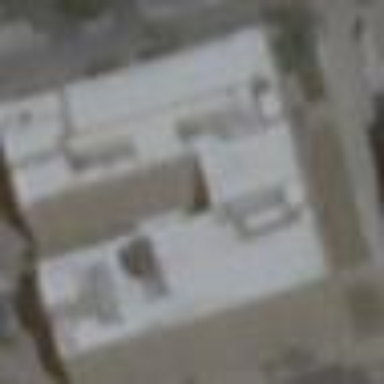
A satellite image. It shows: School.